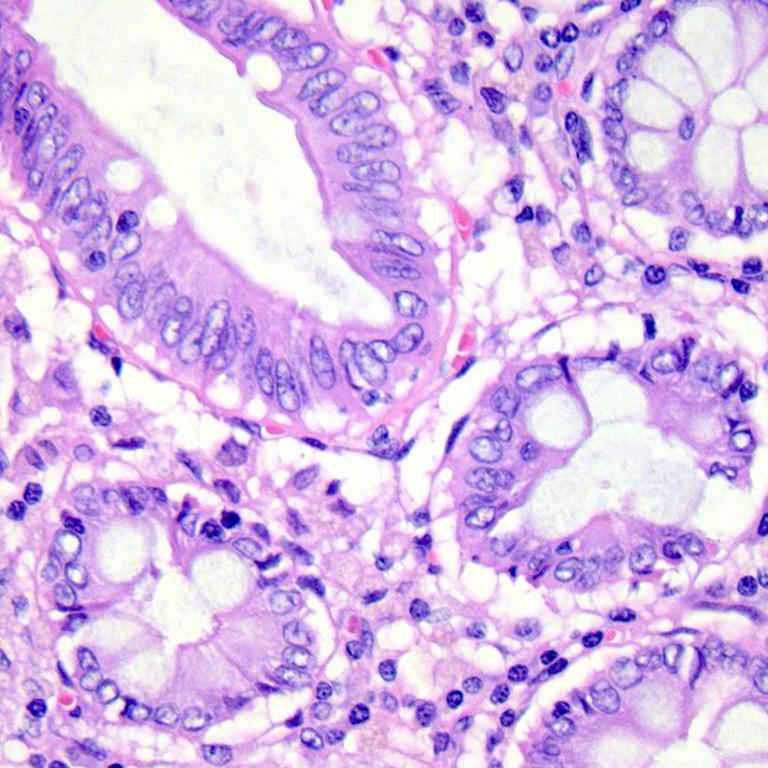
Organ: colon
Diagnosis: benign